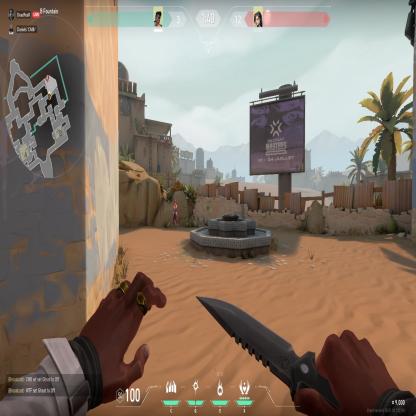
Label: enemy